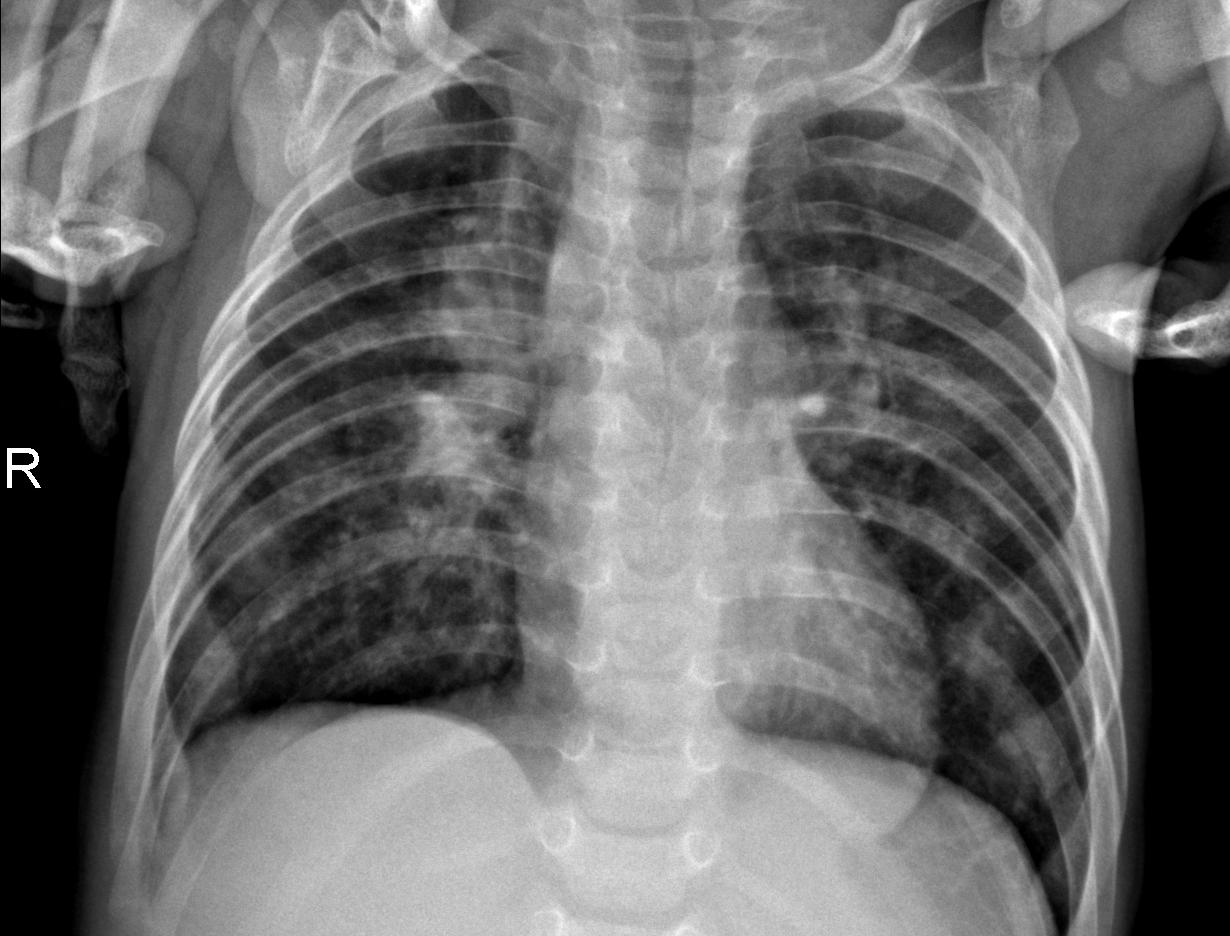
Diagnosis: PNEUMONIA